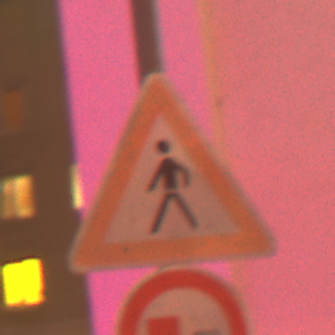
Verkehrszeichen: FussgaengerRechts
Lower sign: UeberholverbotKraftfahrzeuge
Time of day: Night
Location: Outdoor (Urban)
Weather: Overcast
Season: Winter
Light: Artificial